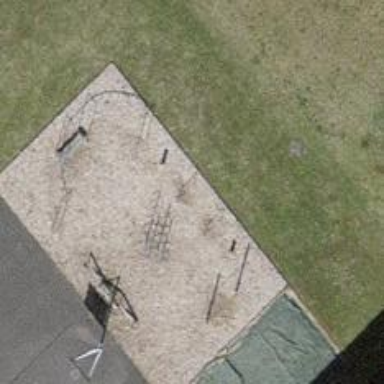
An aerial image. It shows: Playground featuring climbing frame.